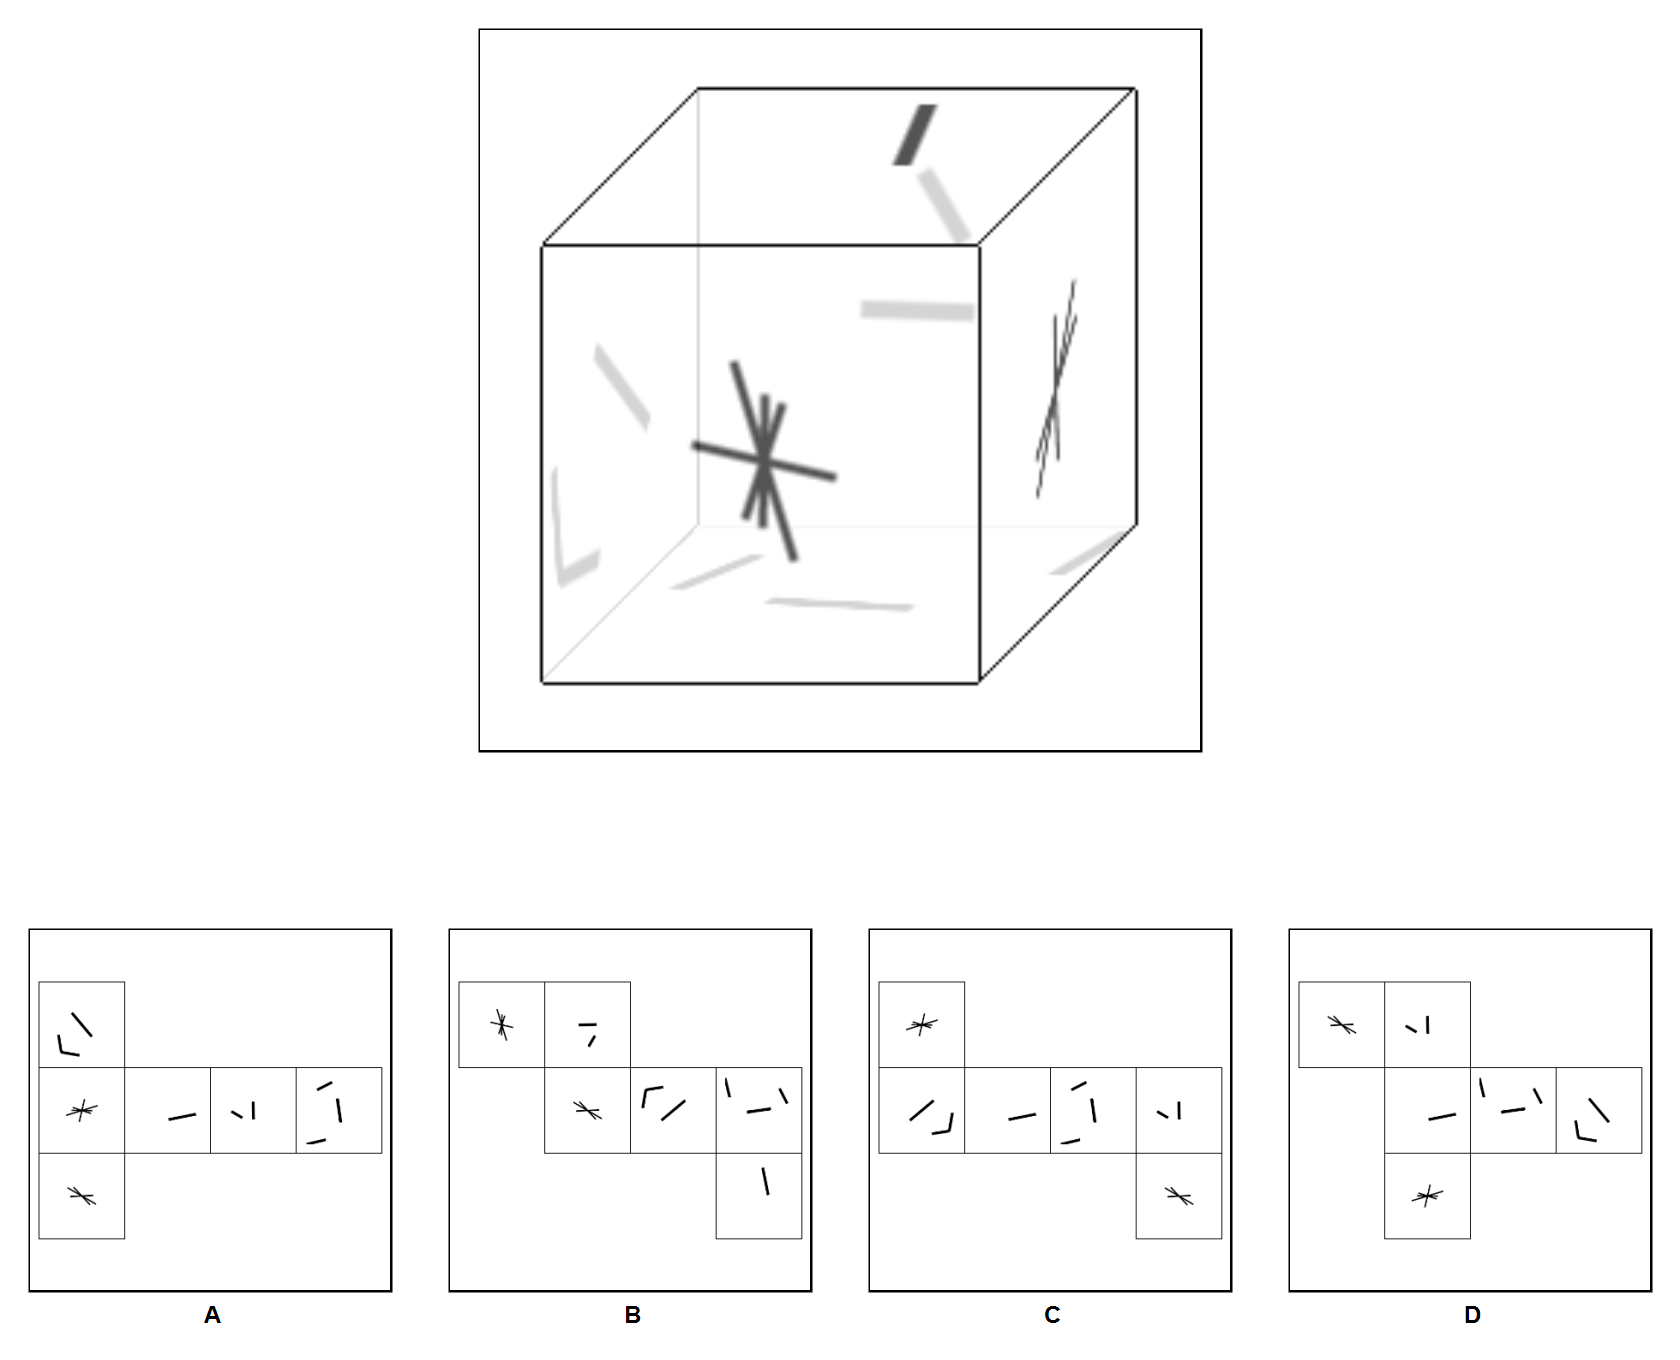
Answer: A